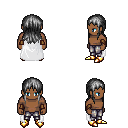
a pixel art fantasy rpg character, male body template, human, dark skin, white cape, metal pants, gray unkempt hairstyle, cloth bracers, gold boots, four views (front, back, left, right), 2x2 character sprite sheet, small pixel art, hard edges, no anti-aliasing